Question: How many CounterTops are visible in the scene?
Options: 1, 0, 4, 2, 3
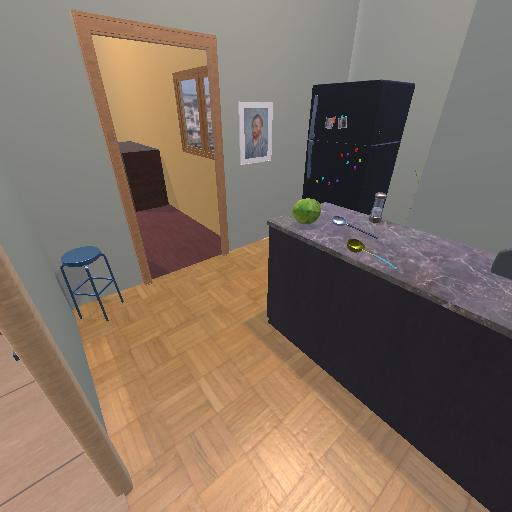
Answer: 1